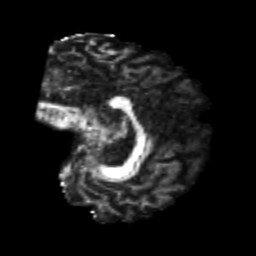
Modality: FA
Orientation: sagittal
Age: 25
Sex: female
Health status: healthy
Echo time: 0.074 s